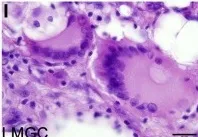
Analysis of a CSF-470 VAC-SITE tissue. (J,K) The VAC-SITE was surrounded by numerous lymphatic and blood vessels (arrows). Original magnifications = : 20X. Scale bars:. =200 mum.
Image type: pathology (h&e)